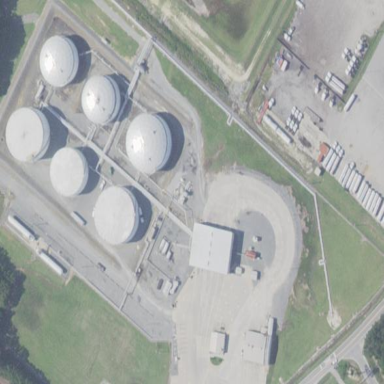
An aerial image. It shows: Industrial area designated as petroleum terminal.